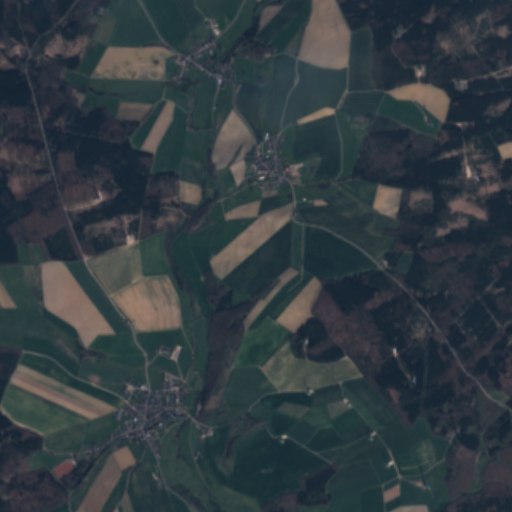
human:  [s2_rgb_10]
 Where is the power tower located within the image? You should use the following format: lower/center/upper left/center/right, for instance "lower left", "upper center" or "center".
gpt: The power tower is located in the lower left of the image.
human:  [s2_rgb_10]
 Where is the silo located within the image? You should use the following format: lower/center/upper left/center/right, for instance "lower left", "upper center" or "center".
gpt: The silo is located in the lower left of the image.
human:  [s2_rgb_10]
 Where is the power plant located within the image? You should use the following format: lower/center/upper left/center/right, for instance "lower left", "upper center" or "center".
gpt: There is no power plant in the image.